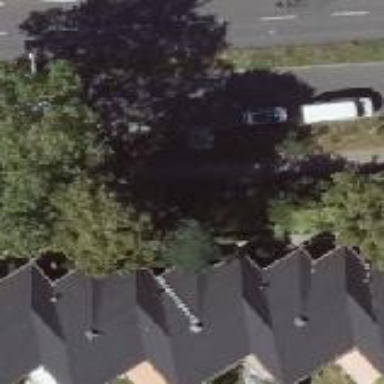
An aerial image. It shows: House with hipped roof.